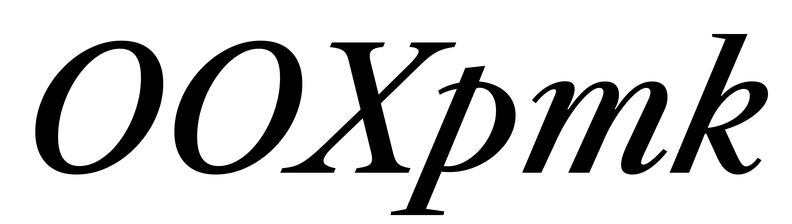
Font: LibreCaslonText-Italic_Medium_Italic